Question: I need this:

I'm doing this:
'''
$top_file = 'image1.png';
$bottom_file = 'image2.png';
$top = imagecreatefrompng($top_file);
$bottom = imagecreatefrompng($bottom_file);
// get current width/height
list($top_width, $top_height) = getimagesize($top_file);
list($bottom_width, $bottom_height) = getimagesize($bottom_file);
// compute new width/height
$new_width = ($top_width > $bottom_width) ? $top_width : $bottom_width;
$new_height = $top_height + $bottom_height;
// create new image and merge
$new = imagecreate($new_width, $new_height);
imagecopy($new, $top, 0, 0, 0, 0, $top_width, $top_height);
imagecopy($new, $bottom, 0, $top_height+1, 0, 0, $bottom_width, $bottom_height);
// save to file
imagepng($new, 'merged_image.png');
'''
.. but the merged image doesn't have both images. PHP reports this:
'''
Warning: imagecreatefrompng(): '/Users/myusername/Work/www/projectname/staticimage.jpg' is not a valid PNG file in /Users/myusername/Work/www/projectname/imageWatermark.php on line 60
Warning: imagecopy() expects parameter 2 to be resource, boolean given in /Users/myusername/Work/www/projectname/imageWatermark.php on line 74
'''
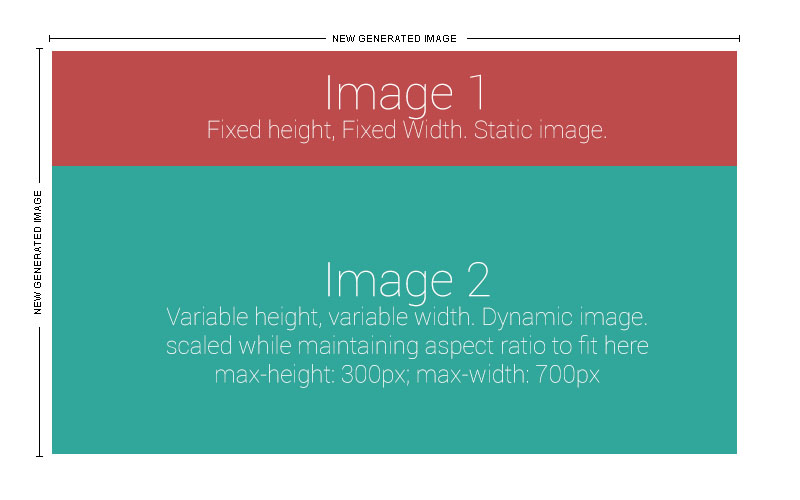
Answer: As said/solved in comments, and the warnings that showed after your using error reporting:
Both files need to be '.png' where you are using a '.jpg'.
> imagecreatefrompng(): '/Users/myusername/Work/www/projectname/staticimage.jpg'
You can't intermix both different file/image formats, not when using 'imagecreatefrompng()' with a '.jpg' file that is.
Simply renaming a '.jpg' to '.png' won't work as this will end up being a corrupt file () and will still thrown a warning, just as a quick FYI. It must be an actual PNG image format.
you could do: (should you wish to use both file formats from different files), would require using two different functions with their respected image formats.
'''
$top_file = 'image1.png';
$bottom_file = 'image2.jpg';
$top = imagecreatefrompng($top_file);
$bottom = imagecreatefromjpeg($bottom_file);
'''
Add <URL> which will help find errors.
'''
<?php
error_reporting(E_ALL);
ini_set('display_errors', 1);
// rest of your code
'''
Error reporting should only be done in staging, and never production.